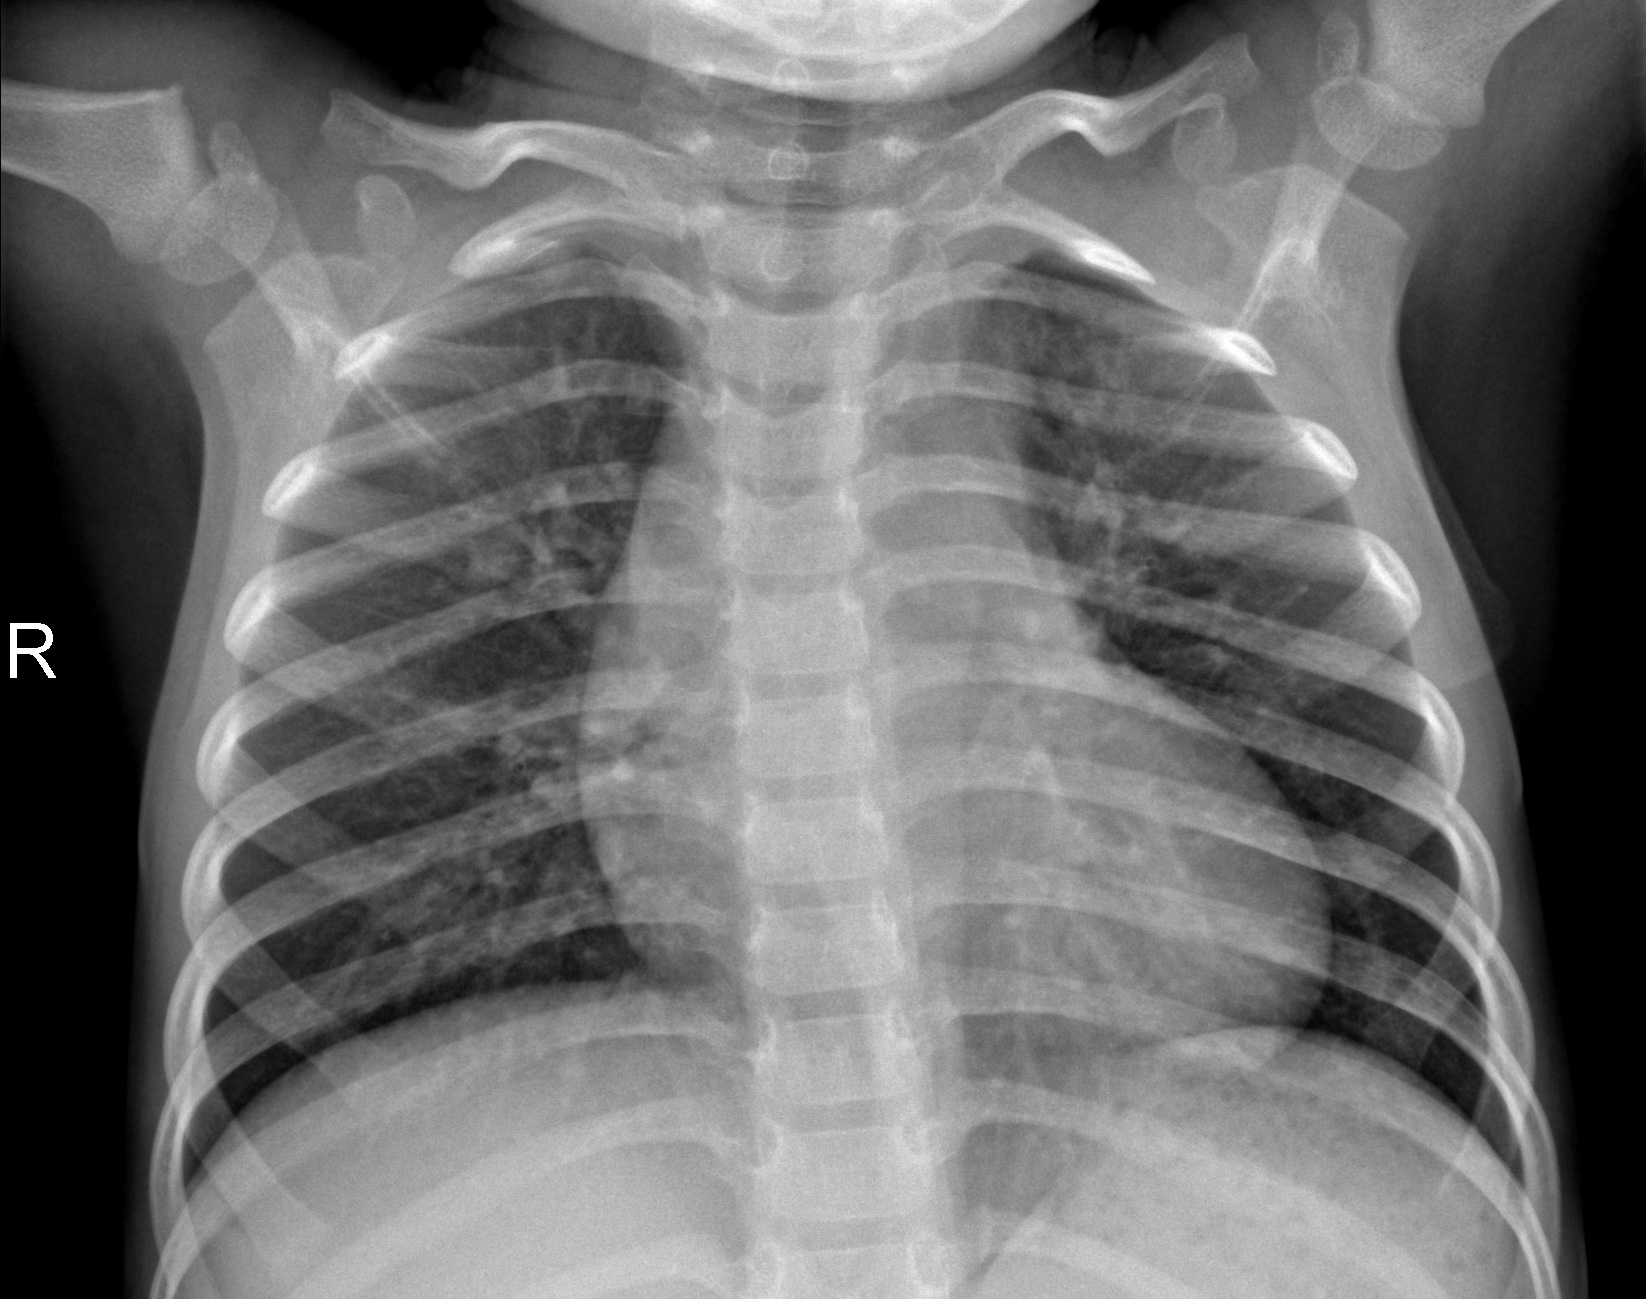
Diagnosis: NORMAL